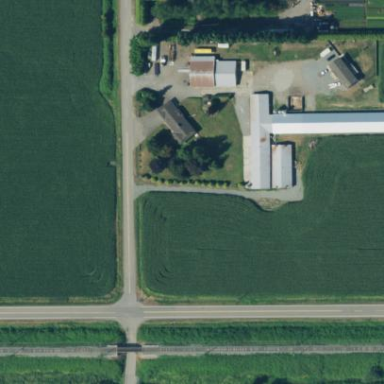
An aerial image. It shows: Farmyard area.